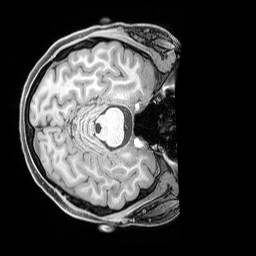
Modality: T1w
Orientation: axial
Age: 28
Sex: female
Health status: healthy
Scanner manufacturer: siemens
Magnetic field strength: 3 T
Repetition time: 1.65 s
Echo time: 0.00182 s